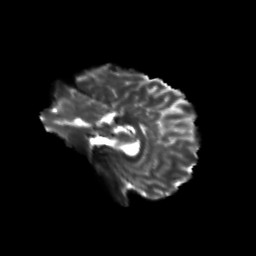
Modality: T2w
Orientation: sagittal
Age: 19
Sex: male
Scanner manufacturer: siemens
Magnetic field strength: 3 T
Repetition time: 3.5 s
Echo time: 0.125 s